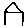
Label: house